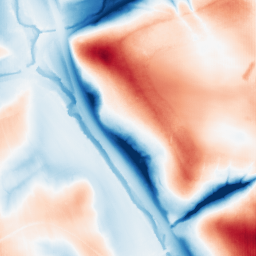
Category: trend_removal
Decomposition family: local_polynomial
Decomposition parameters: window_size: 101
degree: 3
Upsampling method: fft_zeropad
Upsampling parameters: scale: 4
Upsampling scale: 4